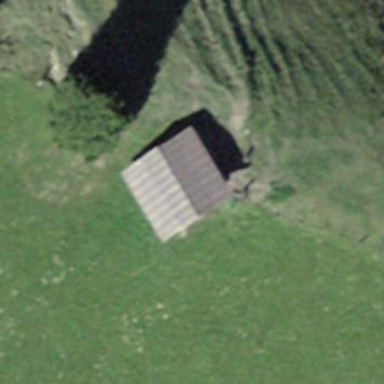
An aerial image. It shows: Barn.